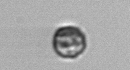
Label: coccolithophorid